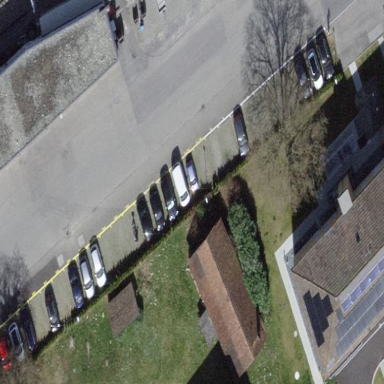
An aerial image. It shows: Parking area is available.